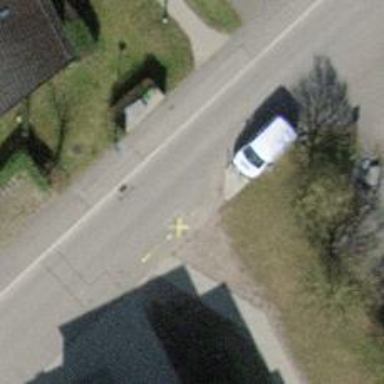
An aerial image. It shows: Chicane for traffic calming.